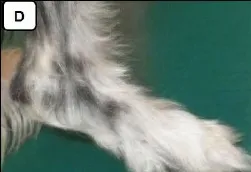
(C) The tendon was repaired with a three-loop suture method and a single near-far-far-near suture method with 3-0 non-absorbable sutures.
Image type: radiology (ultrasound)